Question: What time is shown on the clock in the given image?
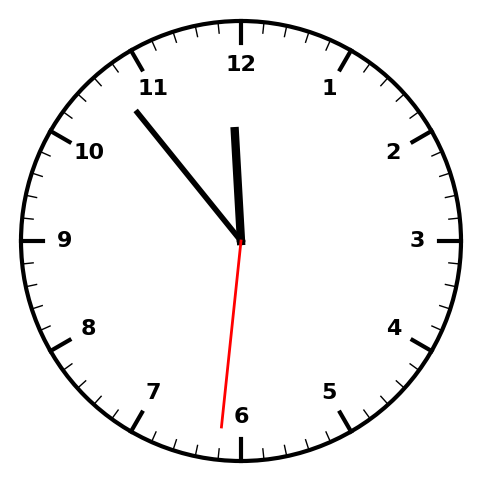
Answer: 11:53:31